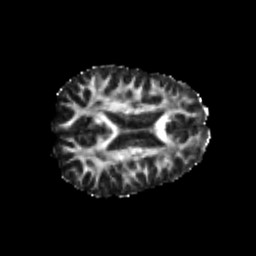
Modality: FA
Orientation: axial
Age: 24
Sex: female
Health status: healthy
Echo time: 0.074 s